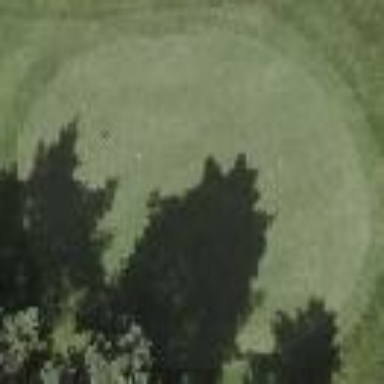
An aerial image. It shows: Golf green.